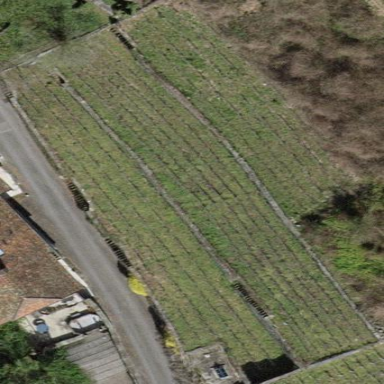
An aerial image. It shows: Vineyard with grape crops.